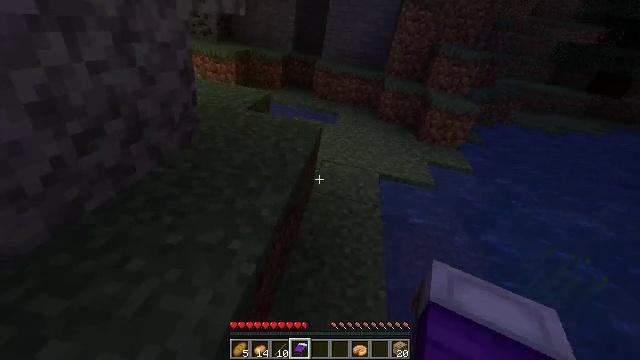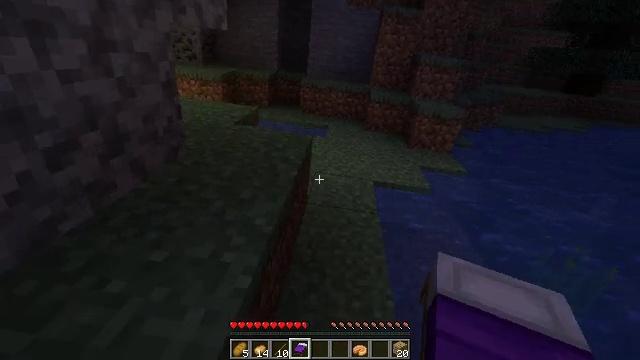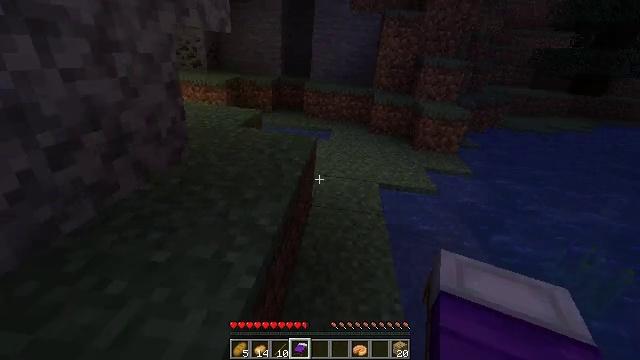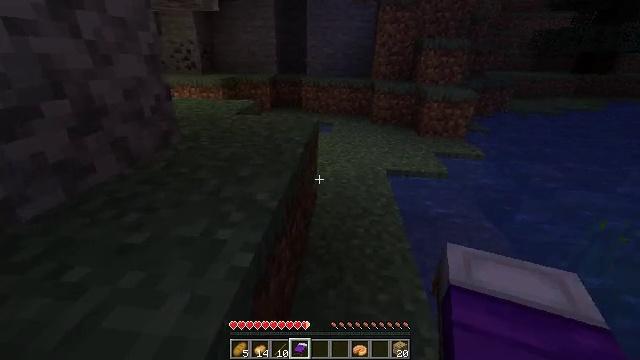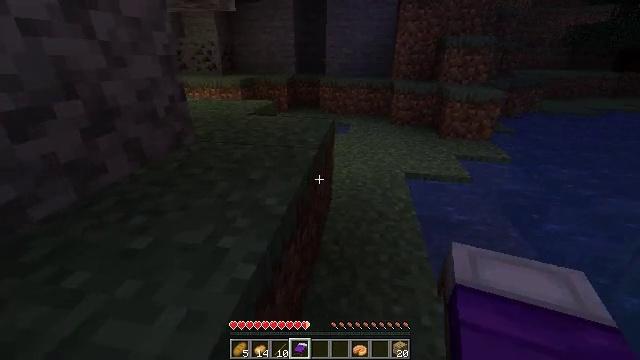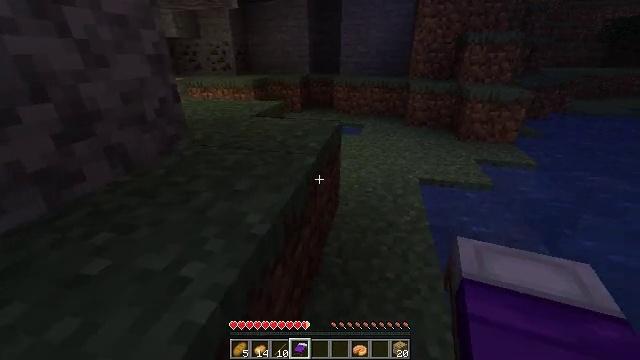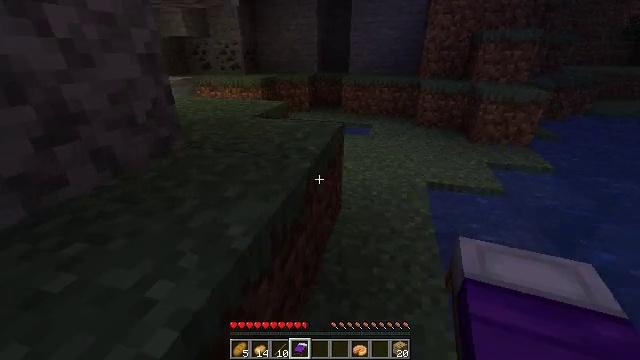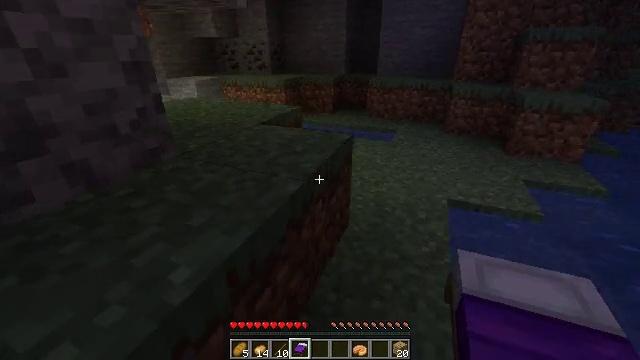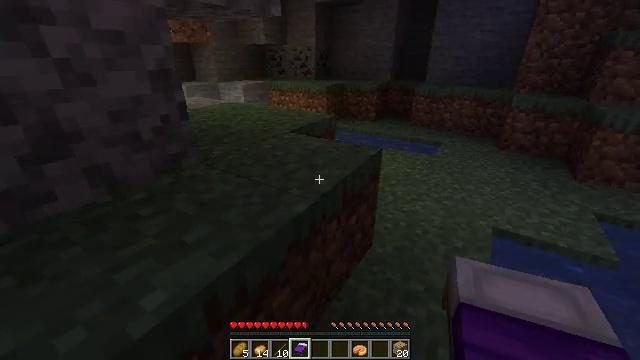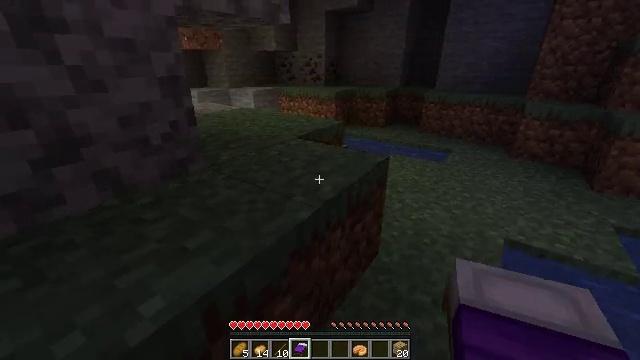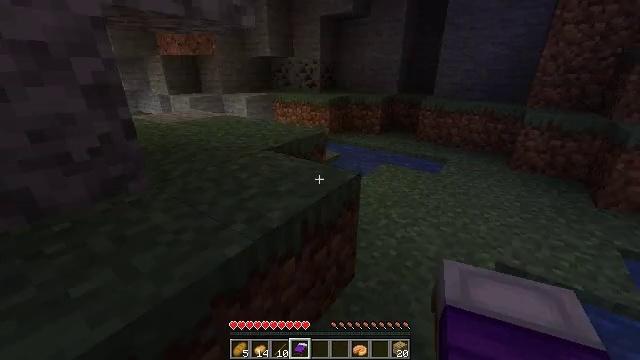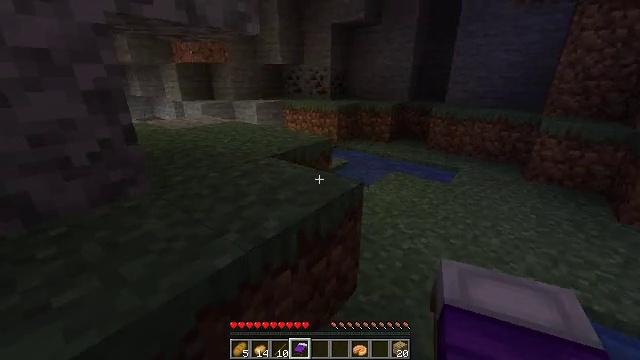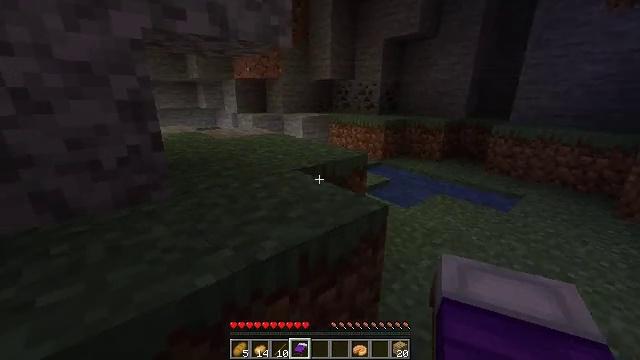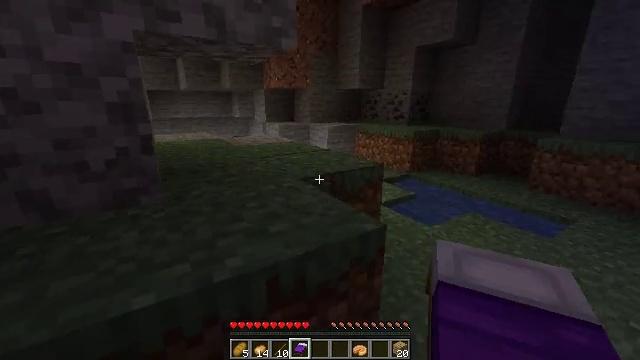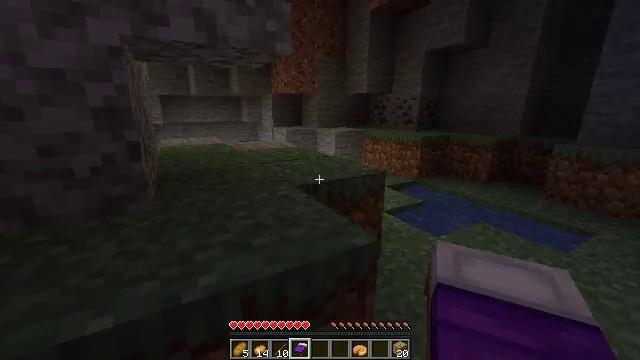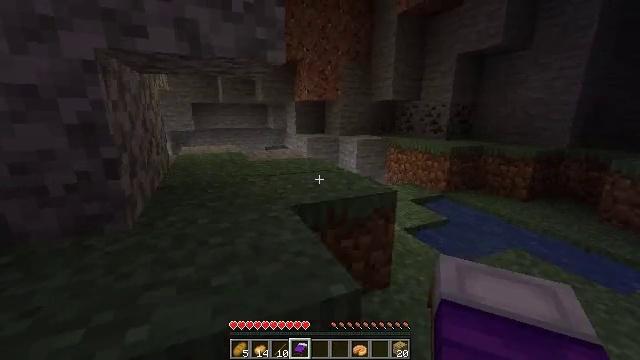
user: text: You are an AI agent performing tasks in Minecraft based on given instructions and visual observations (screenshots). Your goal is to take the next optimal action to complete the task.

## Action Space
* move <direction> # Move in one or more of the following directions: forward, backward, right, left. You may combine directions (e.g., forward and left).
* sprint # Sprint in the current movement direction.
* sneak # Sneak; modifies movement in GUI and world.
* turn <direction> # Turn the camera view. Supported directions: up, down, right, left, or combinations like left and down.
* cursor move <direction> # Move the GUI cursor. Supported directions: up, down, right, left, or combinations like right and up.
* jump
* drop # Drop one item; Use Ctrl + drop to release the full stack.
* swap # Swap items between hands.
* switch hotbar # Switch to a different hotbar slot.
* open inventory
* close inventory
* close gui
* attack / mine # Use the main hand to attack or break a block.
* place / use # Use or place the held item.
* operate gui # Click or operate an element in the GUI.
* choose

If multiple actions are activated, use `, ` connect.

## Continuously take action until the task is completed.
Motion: motion action
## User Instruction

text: Harvest sweet berries by mining the bush.
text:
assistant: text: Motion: move forward, turn right and up
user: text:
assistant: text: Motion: move forward, turn left and up
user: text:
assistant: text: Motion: move forward, turn left
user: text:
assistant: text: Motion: move forward and move right, turn left
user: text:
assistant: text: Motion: move forward and move right, turn left
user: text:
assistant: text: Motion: move forward and move right, turn left
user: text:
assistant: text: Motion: move forward and move right, turn left
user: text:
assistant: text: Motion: move forward and move right, turn left and up
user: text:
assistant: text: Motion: move forward and move right, turn left and up
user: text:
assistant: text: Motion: move forward and move right, turn left and up
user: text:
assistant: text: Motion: move forward and move right, turn left and up
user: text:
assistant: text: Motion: move forward and move right, turn left and up
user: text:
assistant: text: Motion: move forward and move right, turn left and up
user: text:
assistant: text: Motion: move forward and move right, turn left and up
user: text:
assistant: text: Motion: move forward and move right, turn left and up
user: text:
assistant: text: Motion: move forward and move right, turn left and up
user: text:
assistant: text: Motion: move forward and move right, turn left and up
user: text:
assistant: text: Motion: move forward and move right, turn left and up
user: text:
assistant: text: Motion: move forward and move right
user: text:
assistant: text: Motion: move forward and move right
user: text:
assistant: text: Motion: move forward and move right, turn left
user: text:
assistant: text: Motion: move forward and move right, turn left and down
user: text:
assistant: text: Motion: move right, turn left
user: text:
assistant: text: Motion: move right
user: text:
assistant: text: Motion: move forward and move right
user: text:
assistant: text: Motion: move forward and move right, turn left and down
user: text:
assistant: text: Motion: move forward, turn left and down, jump
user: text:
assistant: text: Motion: move forward, turn left and down, jump
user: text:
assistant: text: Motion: move forward, turn down, jump
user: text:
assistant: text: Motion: move forward, turn left and down, jump